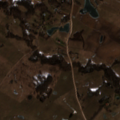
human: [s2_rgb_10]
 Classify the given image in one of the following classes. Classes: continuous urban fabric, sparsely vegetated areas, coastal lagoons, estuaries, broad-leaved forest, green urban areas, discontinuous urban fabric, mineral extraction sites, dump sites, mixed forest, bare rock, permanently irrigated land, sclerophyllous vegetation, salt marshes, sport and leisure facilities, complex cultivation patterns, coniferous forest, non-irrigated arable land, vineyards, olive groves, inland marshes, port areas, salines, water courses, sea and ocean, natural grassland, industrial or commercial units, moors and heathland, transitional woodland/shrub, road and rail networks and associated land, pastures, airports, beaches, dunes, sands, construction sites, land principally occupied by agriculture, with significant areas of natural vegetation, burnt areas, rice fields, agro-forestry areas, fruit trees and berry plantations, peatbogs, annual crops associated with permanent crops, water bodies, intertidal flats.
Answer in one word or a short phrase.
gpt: non-irrigated arable land, pastures, complex cultivation patterns, land principally occupied by agriculture, with significant areas of natural vegetation